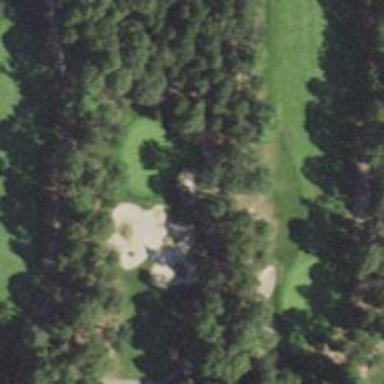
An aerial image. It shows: View of golf hole.